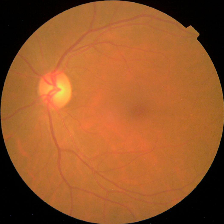
Diabetic retinopathy grade: No DR